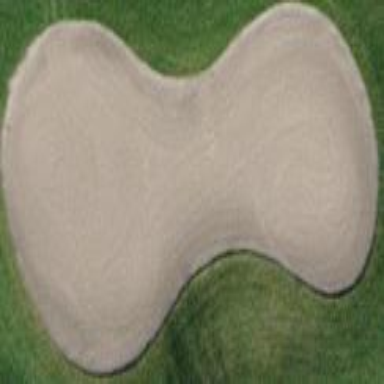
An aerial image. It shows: Golf bunker filled with natural sand.